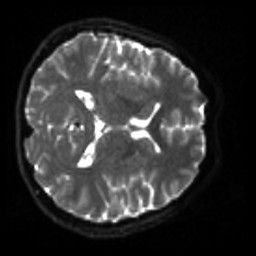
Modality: sbref
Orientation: axial
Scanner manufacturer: siemens
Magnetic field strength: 3 T
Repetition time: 4 s
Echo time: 0.0594 s